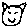
Label: cat